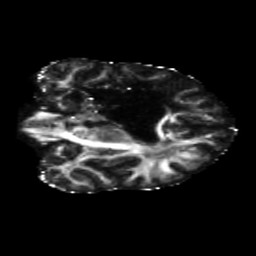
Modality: FA
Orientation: coronal
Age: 31
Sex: female
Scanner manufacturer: siemens
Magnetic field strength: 3 T
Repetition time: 5.47 s
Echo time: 0.0854 s